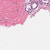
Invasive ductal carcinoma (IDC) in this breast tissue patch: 0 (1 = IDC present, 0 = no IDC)